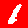
Digit: 1